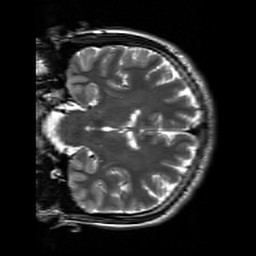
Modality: T2w
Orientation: coronal
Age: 25
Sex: male
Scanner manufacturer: siemens
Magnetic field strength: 3 T
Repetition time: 7 s
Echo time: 0.09 s